Interaction volume radius: 10 \u00c5
Interaction volume height: 25 \u00c5
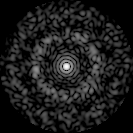
Disorder parameter: 0.8269